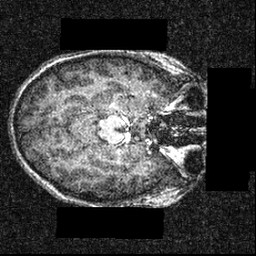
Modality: T1w
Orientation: axial
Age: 12
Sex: female
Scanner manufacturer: siemens
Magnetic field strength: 3.951 T
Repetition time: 1.5 s
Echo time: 0.00335 s